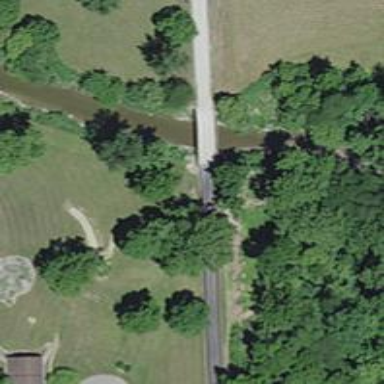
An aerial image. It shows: Truss bridge on residential road.